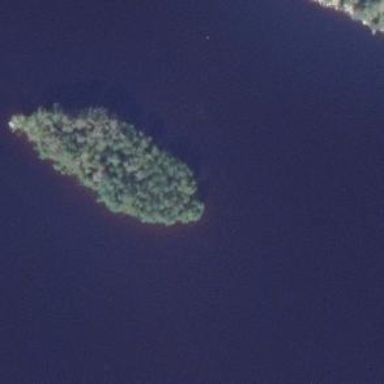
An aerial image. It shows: Islet.